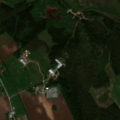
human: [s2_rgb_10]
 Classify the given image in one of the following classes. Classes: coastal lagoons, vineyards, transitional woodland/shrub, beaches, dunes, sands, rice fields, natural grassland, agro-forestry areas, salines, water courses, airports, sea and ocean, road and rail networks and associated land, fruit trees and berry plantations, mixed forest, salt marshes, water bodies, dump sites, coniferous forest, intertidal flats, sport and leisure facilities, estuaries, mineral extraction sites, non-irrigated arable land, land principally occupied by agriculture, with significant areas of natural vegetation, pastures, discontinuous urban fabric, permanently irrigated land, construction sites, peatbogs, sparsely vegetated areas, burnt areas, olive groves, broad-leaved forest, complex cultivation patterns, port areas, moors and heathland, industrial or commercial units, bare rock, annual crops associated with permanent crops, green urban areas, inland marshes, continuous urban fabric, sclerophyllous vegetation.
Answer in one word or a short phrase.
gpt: non-irrigated arable land, land principally occupied by agriculture, with significant areas of natural vegetation, coniferous forest, mixed forest, peatbogs